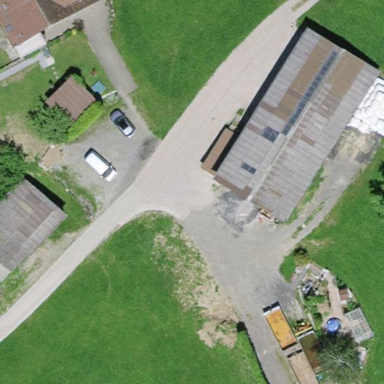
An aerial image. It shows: Farm with farmyard.